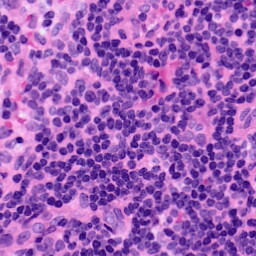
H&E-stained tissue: LymphNode